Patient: sex F, age 59
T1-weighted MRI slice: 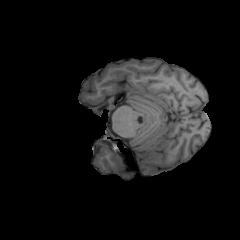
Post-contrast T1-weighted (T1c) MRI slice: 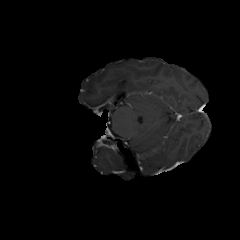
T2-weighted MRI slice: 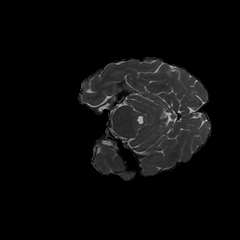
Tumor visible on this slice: no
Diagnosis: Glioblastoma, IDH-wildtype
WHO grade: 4